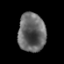
Tissue: prostate
Cell type: T cells
Senescence score: 0.3425
Nuclear area (px): 1037
Mean DAPI intensity: 103.134